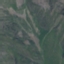
Land use / land cover: HerbaceousVegetation